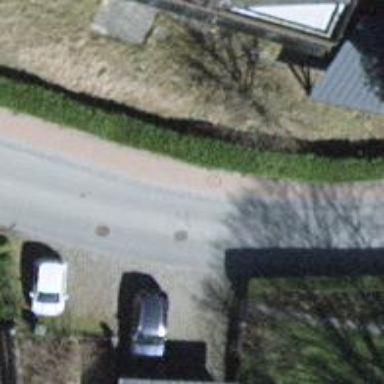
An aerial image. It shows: Hedge acting as barrier.